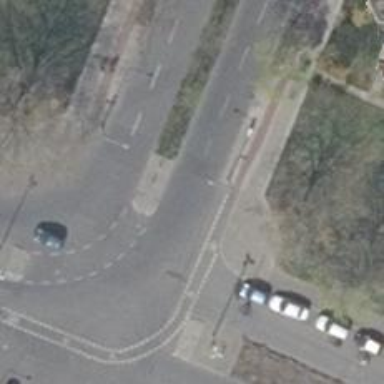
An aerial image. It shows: Unmarked crossing on asphalt footway.